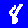
Digit: 8